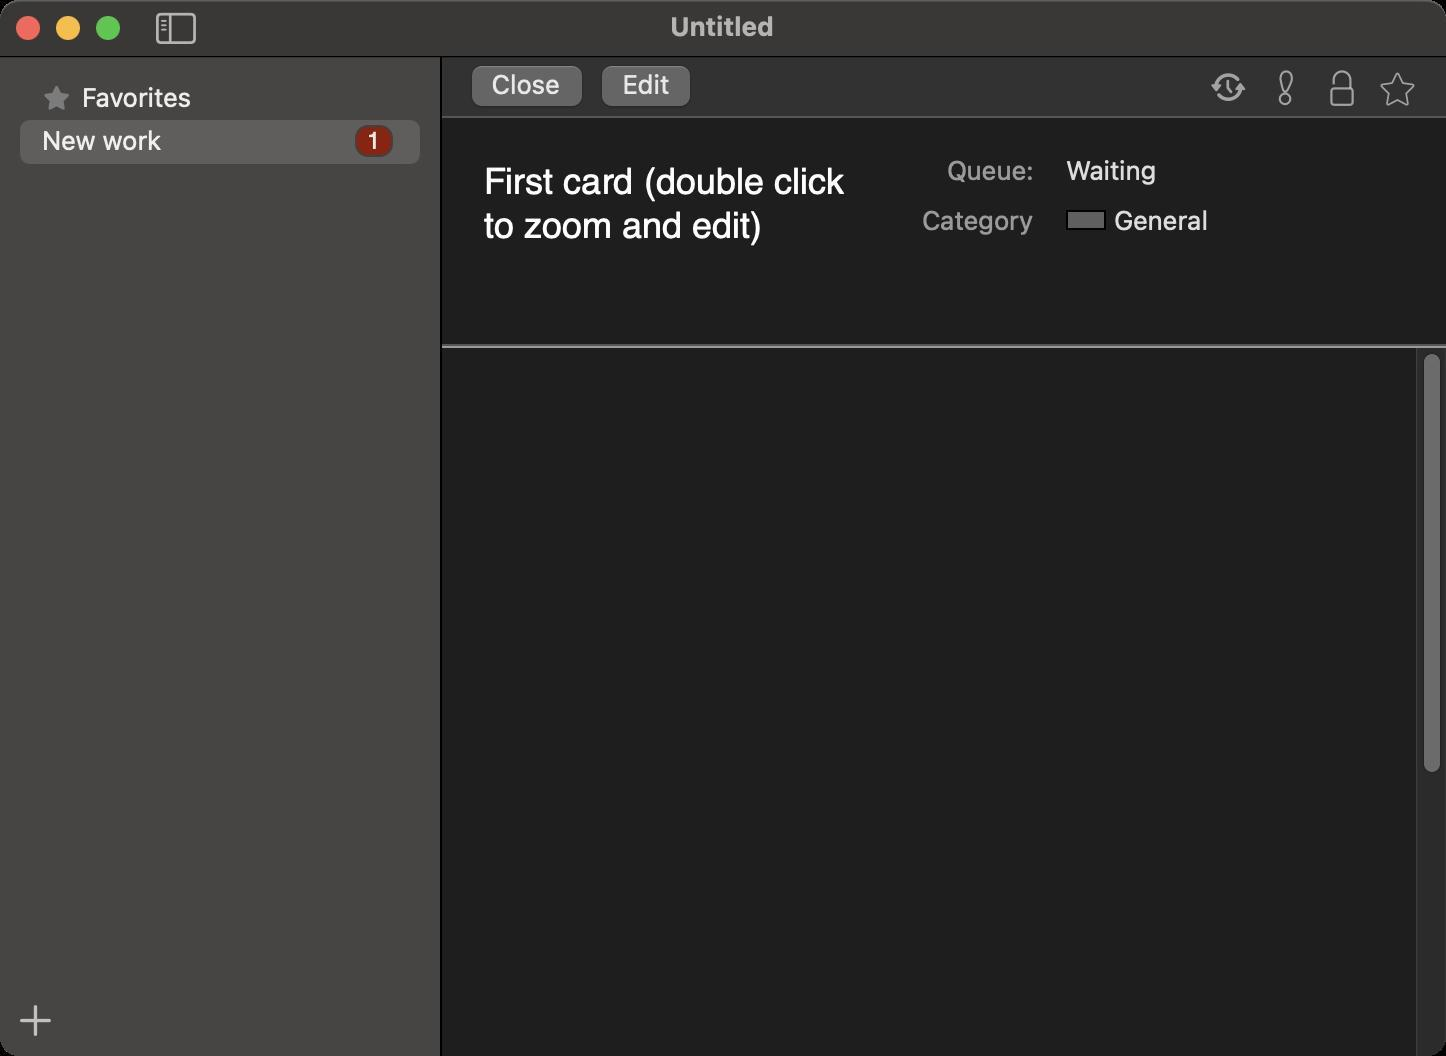
Accessibility tree:
{"name": "Untitled", "role": "AXWindow", "description": null, "role_description": "standard window", "value": null, "position": "415.00;248.00", "size": "723;528", "children": [{"name": null, "role": "AXSplitGroup", "description": null, "role_description": "split group", "value": null, "position": "0.00;28.00", "size": "723;500", "children": [{"name": null, "role": "AXScrollArea", "description": null, "role_description": "scroll area", "value": null, "position": "0.00;28.00", "size": "220;465", "children": [{"name": null, "role": "AXTable", "description": null, "role_description": "table", "value": null, "position": "0.00;28.00", "size": "220;465", "children": [{"name": null, "role": "AXRow", "description": null, "role_description": "table row", "value": null, "position": "0.00;38.00", "size": "220;22", "children": [{"name": null, "role": "AXCell", "description": null, "role_description": "cell", "value": null, "position": "16.00;40.00", "size": "188;17", "children": [{"name": null, "role": "AXStaticText", "description": null, "role_description": "text", "value": "Favorites", "position": "39.00;40.50", "size": "142;16", "children": []}]}]}, {"name": null, "role": "AXRow", "description": null, "role_description": "table row", "value": null, "position": "0.00;60.00", "size": "220;22", "children": [{"name": null, "role": "AXCell", "description": null, "role_description": "cell", "value": null, "position": "16.00;62.00", "size": "188;17", "children": [{"name": null, "role": "AXTextField", "description": null, "role_description": "text field", "value": "New work", "position": "19.00;62.00", "size": "155;17", "children": []}]}]}, {"name": null, "role": "AXColumn", "description": null, "role_description": "column", "value": null, "position": "10.00;28.00", "size": "200;465", "children": []}]}]}, {"name": "", "role": "AXButton", "description": null, "role_description": "button", "value": null, "position": "8.00;498.00", "size": "20;24", "children": []}, {"name": null, "role": "AXSplitter", "description": null, "role_description": "splitter", "value": 220.0, "position": "220.00;28.00", "size": "1;500", "children": []}, {"name": null, "role": "AXSplitGroup", "description": null, "role_description": "split group", "value": null, "position": "221.00;28.00", "size": "502;500", "children": [{"name": null, "role": "AXGroup", "description": null, "role_description": "group", "value": null, "position": "221.00;28.00", "size": "502;500", "children": [{"name": "Edit", "role": "AXButton", "description": null, "role_description": "button", "value": null, "position": "294.00;28.00", "size": "58;32", "children": []}, {"name": "Close", "role": "AXButton", "description": null, "role_description": "button", "value": null, "position": "229.00;28.00", "size": "69;32", "children": []}, {"name": "", "role": "AXCheckBox", "description": "Show modification history", "role_description": "toggle button", "value": 0, "position": "604.00;30.00", "size": "20;26", "children": []}, {"name": "", "role": "AXButton", "description": null, "role_description": "button", "value": null, "position": "634.00;35.00", "size": "18;18", "children": []}, {"name": "", "role": "AXButton", "description": null, "role_description": "button", "value": null, "position": "662.00;35.00", "size": "18;18", "children": []}, {"name": "", "role": "AXButton", "description": null, "role_description": "button", "value": null, "position": "690.00;35.00", "size": "18;18", "children": []}, {"name": null, "role": "AXStaticText", "description": null, "role_description": "text", "value": "Queue:", "position": "471.50;77.00", "size": "48;16", "children": []}, {"name": null, "role": "AXStaticText", "description": null, "role_description": "text", "value": "Category", "position": "459.00;102.00", "size": "60;16", "children": []}, {"name": null, "role": "AXImage", "description": "", "role_description": "image", "value": null, "position": "533.00;105.00", "size": "20;10", "children": []}, {"name": null, "role": "AXStaticText", "description": null, "role_description": "text", "value": "General", "position": "555.00;102.00", "size": "186;17", "children": []}, {"name": null, "role": "AXStaticText", "description": null, "role_description": "text", "value": "Waiting", "position": "531.00;77.00", "size": "135;17", "children": []}, {"name": null, "role": "AXScrollArea", "description": null, "role_description": "scroll area", "value": null, "position": "236.00;78.00", "size": "205;76", "children": [{"name": null, "role": "AXTextArea", "description": null, "role_description": "text entry area", "value": "First card (double click to zoom and edit)", "position": "237.00;79.00", "size": "203;74", "children": []}]}, {"name": null, "role": "AXScrollArea", "description": null, "role_description": "scroll area", "value": null, "position": "221.00;174.00", "size": "502;354", "children": [{"name": null, "role": "AXScrollBar", "description": null, "role_description": "scroll bar", "value": 0.0, "position": "708.00;174.00", "size": "15;354", "children": [{"name": null, "role": "AXValueIndicator", "description": null, "role_description": "value indicator", "value": 0.0, "position": "708.00;176.00", "size": "15;211", "children": []}, {"name": null, "role": "AXButton", "description": null, "role_description": "increment arrow button", "value": null, "position": "708.00;174.00", "size": "0;0", "children": []}, {"name": null, "role": "AXButton", "description": null, "role_description": "decrement arrow button", "value": null, "position": "708.00;174.00", "size": "0;0", "children": []}, {"name": null, "role": "AXButton", "description": null, "role_description": "increment page button", "value": null, "position": "708.00;387.50", "size": "15;140", "children": []}, {"name": null, "role": "AXButton", "description": null, "role_description": "decrement page button", "value": null, "position": "708.00;174.00", "size": "15;2", "children": []}]}]}]}]}]}, {"name": null, "role": "AXButton", "description": null, "role_description": "close button", "value": null, "position": "7.00;6.00", "size": "14;16", "children": []}, {"name": null, "role": "AXButton", "description": null, "role_description": "full screen button", "value": null, "position": "47.00;6.00", "size": "14;16", "children": [{"name": null, "role": "AXGroup", "description": null, "role_description": "group", "value": null, "position": "47.00;6.00", "size": "14;16", "children": [{"name": null, "role": "AXGroup", "description": null, "role_description": "group", "value": null, "position": "47.00;6.00", "size": "14;16", "children": []}]}]}, {"name": null, "role": "AXButton", "description": null, "role_description": "minimize button", "value": null, "position": "27.00;6.00", "size": "14;16", "children": []}, {"name": "", "role": "AXButton", "description": null, "role_description": "button", "value": null, "position": "76.00;3.50", "size": "24;21", "children": []}, {"name": "", "role": "AXMenuButton", "description": "document actions", "role_description": "menu button", "value": null, "position": "389.00;5.00", "size": "10;16", "children": []}, {"name": null, "role": "AXStaticText", "description": null, "role_description": "text", "value": "Untitled", "position": "333.00;5.00", "size": "56;16", "children": []}]}